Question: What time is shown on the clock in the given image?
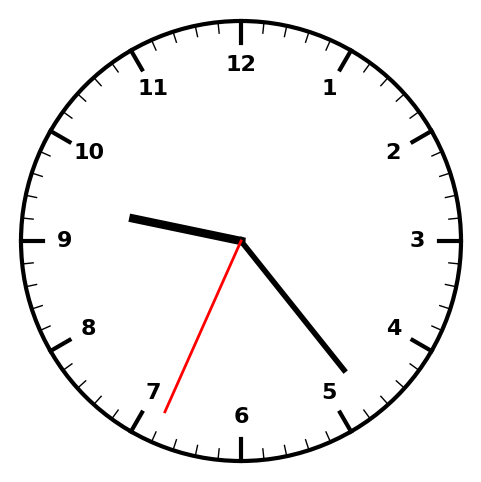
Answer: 09:23:34